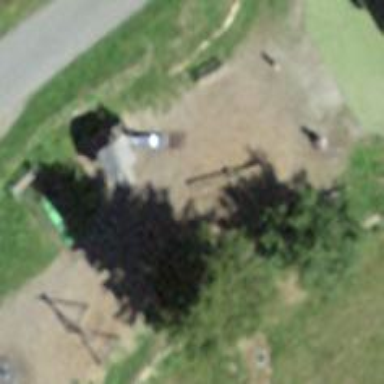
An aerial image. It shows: Playground area for leisure activities on the land.